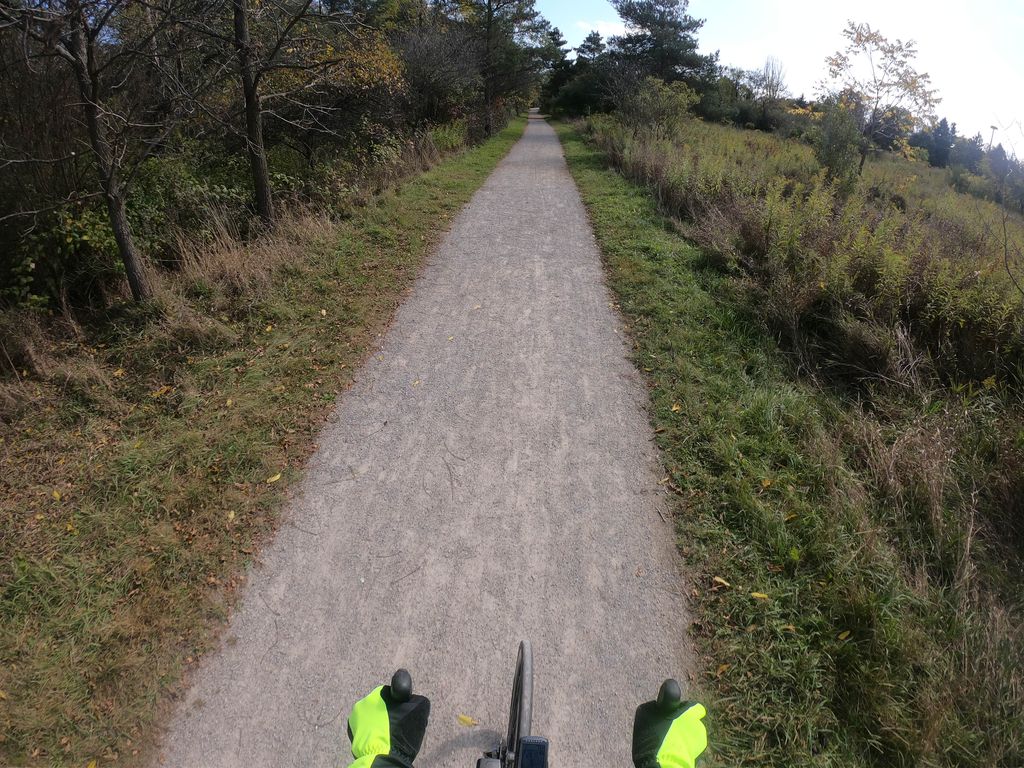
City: kitchener-waterloo